Field crop: tomato
Growth stage: 1
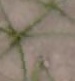
Species: cyperus